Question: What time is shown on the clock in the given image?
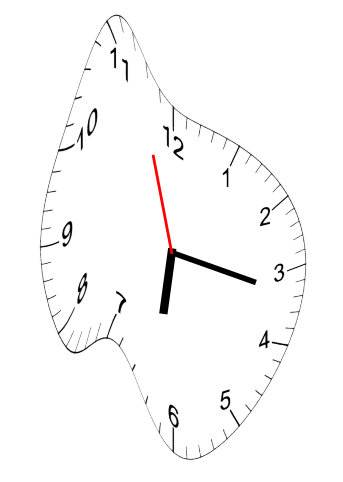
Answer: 06:16:57